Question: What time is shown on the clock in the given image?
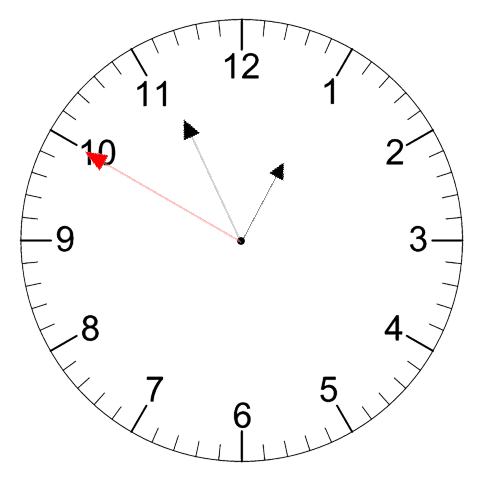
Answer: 12:55:50